Question: I have an gradient that I'm forceably putting on an image , Example:

I need to sample the top left pixel of the image so that I can make the background colour of the header the same as the image.
Here's what I've tried, it seems to be close, but it's not completely accurate...
'''
elem = document.createElement('canvas');
isCanvasSupported = !!(elem.getContext && elem.getContext('2d'));
analyseAndDraw($('img#load').get(0));
function analyseAndDraw(image) {
if (isCanvasSupported) {
// Create the canvas and context
var can = document.createElement('canvas');
var ctx = can.getContext('2d');
// Set the canvas dimensions
$(can).attr('width', image.width);
$(can).attr('height', image.height);
// Draw the image to the canvas
ctx.drawImage(image, 0, 0, image.width, image.height);
var data = ctx.getImageData(0, 0, 1, 1).data;
var newColour = 'rgb(' + [data[0], data[1], data[2]] + ')';
//Set the header background to the average RGB value
$('body').css('background', newColour);
} else {
$('body').css('background', 'transparent');
}
}
'''
What am I doing wrong?
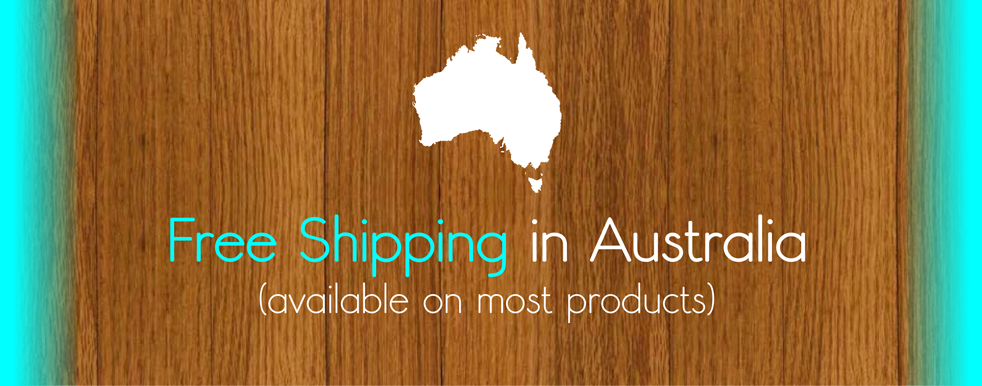
Answer: The color construction is not right. It should be
'''
var newColour = 'rgb(' + [data[0]+ ',' + data[1] + ',' + data[2]] + ')';
'''